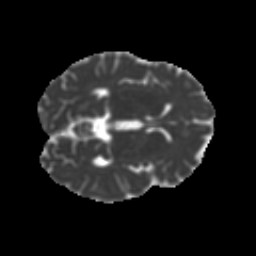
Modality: MD
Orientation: axial
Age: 12
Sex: female
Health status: ill
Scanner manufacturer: ge
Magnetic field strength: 3 T
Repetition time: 6.752 s
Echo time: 0.079 s